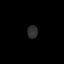
Tissue: lung
Cell type: Epithelial cells
Senescence score: 0.2179
Nuclear area (px): 133
Mean DAPI intensity: 46.083